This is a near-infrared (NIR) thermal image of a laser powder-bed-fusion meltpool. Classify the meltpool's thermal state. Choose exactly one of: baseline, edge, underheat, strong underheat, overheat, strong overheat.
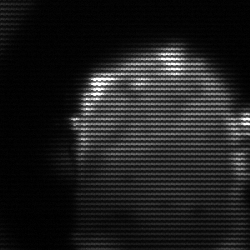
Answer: baseline